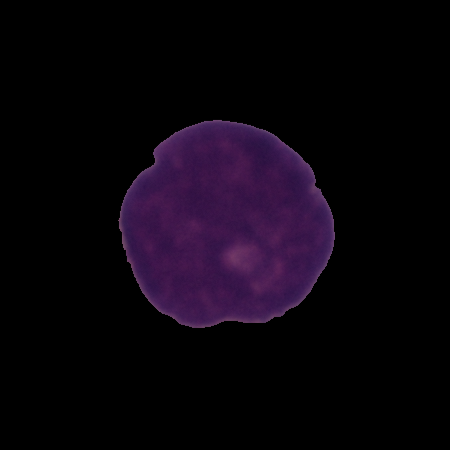
Label: cancer